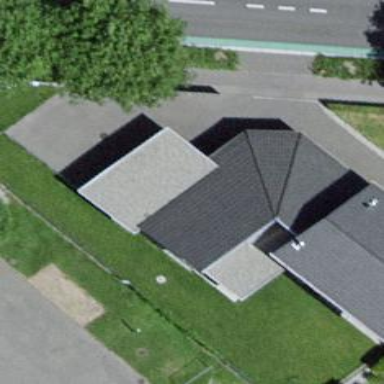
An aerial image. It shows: Carport structure.